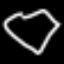
Label: diamond